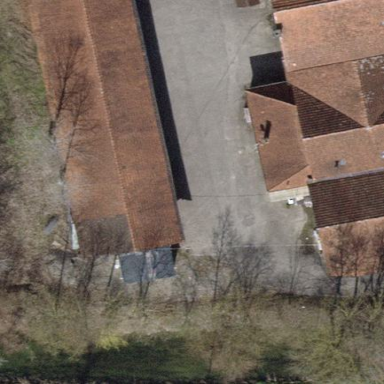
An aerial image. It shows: Warehouse building with gabled roof.